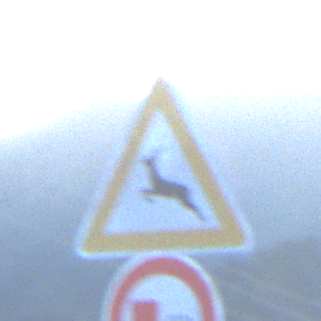
Verkehrszeichen: WildwechselRechts
Zusatzzeichen unten: UeberholverbotKraftfahrzeuge
Umgebung: Outdoor, RoadRail
Tageszeit: SunriseSunset
Wetter: Clear
Licht: Natural
Jahreszeit: NotSpecified
Kontrast: LowContrast